Field crop: tomato
Growth stage: 2
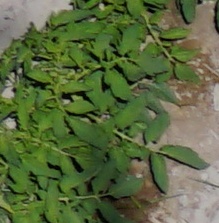
Species: tomato